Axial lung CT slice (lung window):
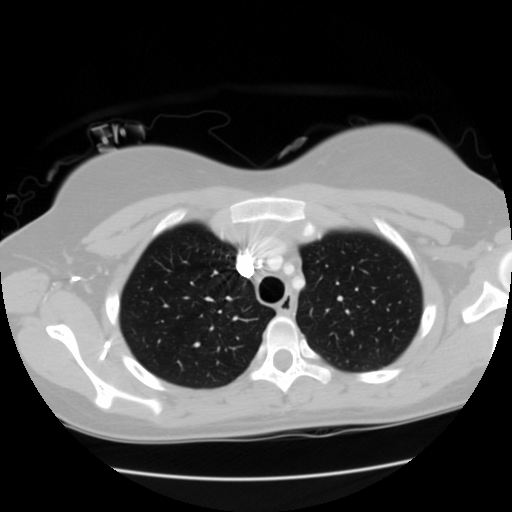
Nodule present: no